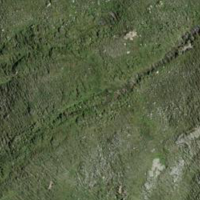
EUNIS habitat code: 26
Species observed at this site:
Kalmia procumbens